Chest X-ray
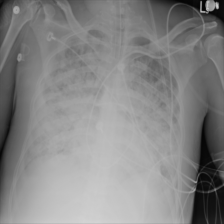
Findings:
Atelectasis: negative
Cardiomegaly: negative
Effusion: negative
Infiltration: negative
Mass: negative
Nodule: negative
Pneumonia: negative
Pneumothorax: negative
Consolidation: negative
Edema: negative
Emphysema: negative
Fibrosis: negative
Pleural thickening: negative
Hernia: negative